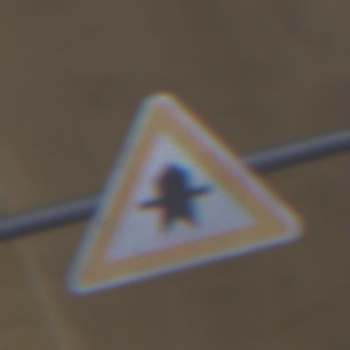
Verkehrszeichen: Vorfahrt
Umgebung: Roofed, Underpass
Tageszeit: Midday
Wetter: Clear
Licht: Natural
Jahreszeit: NotSpecified
Kontrast: LowContrast